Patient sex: F
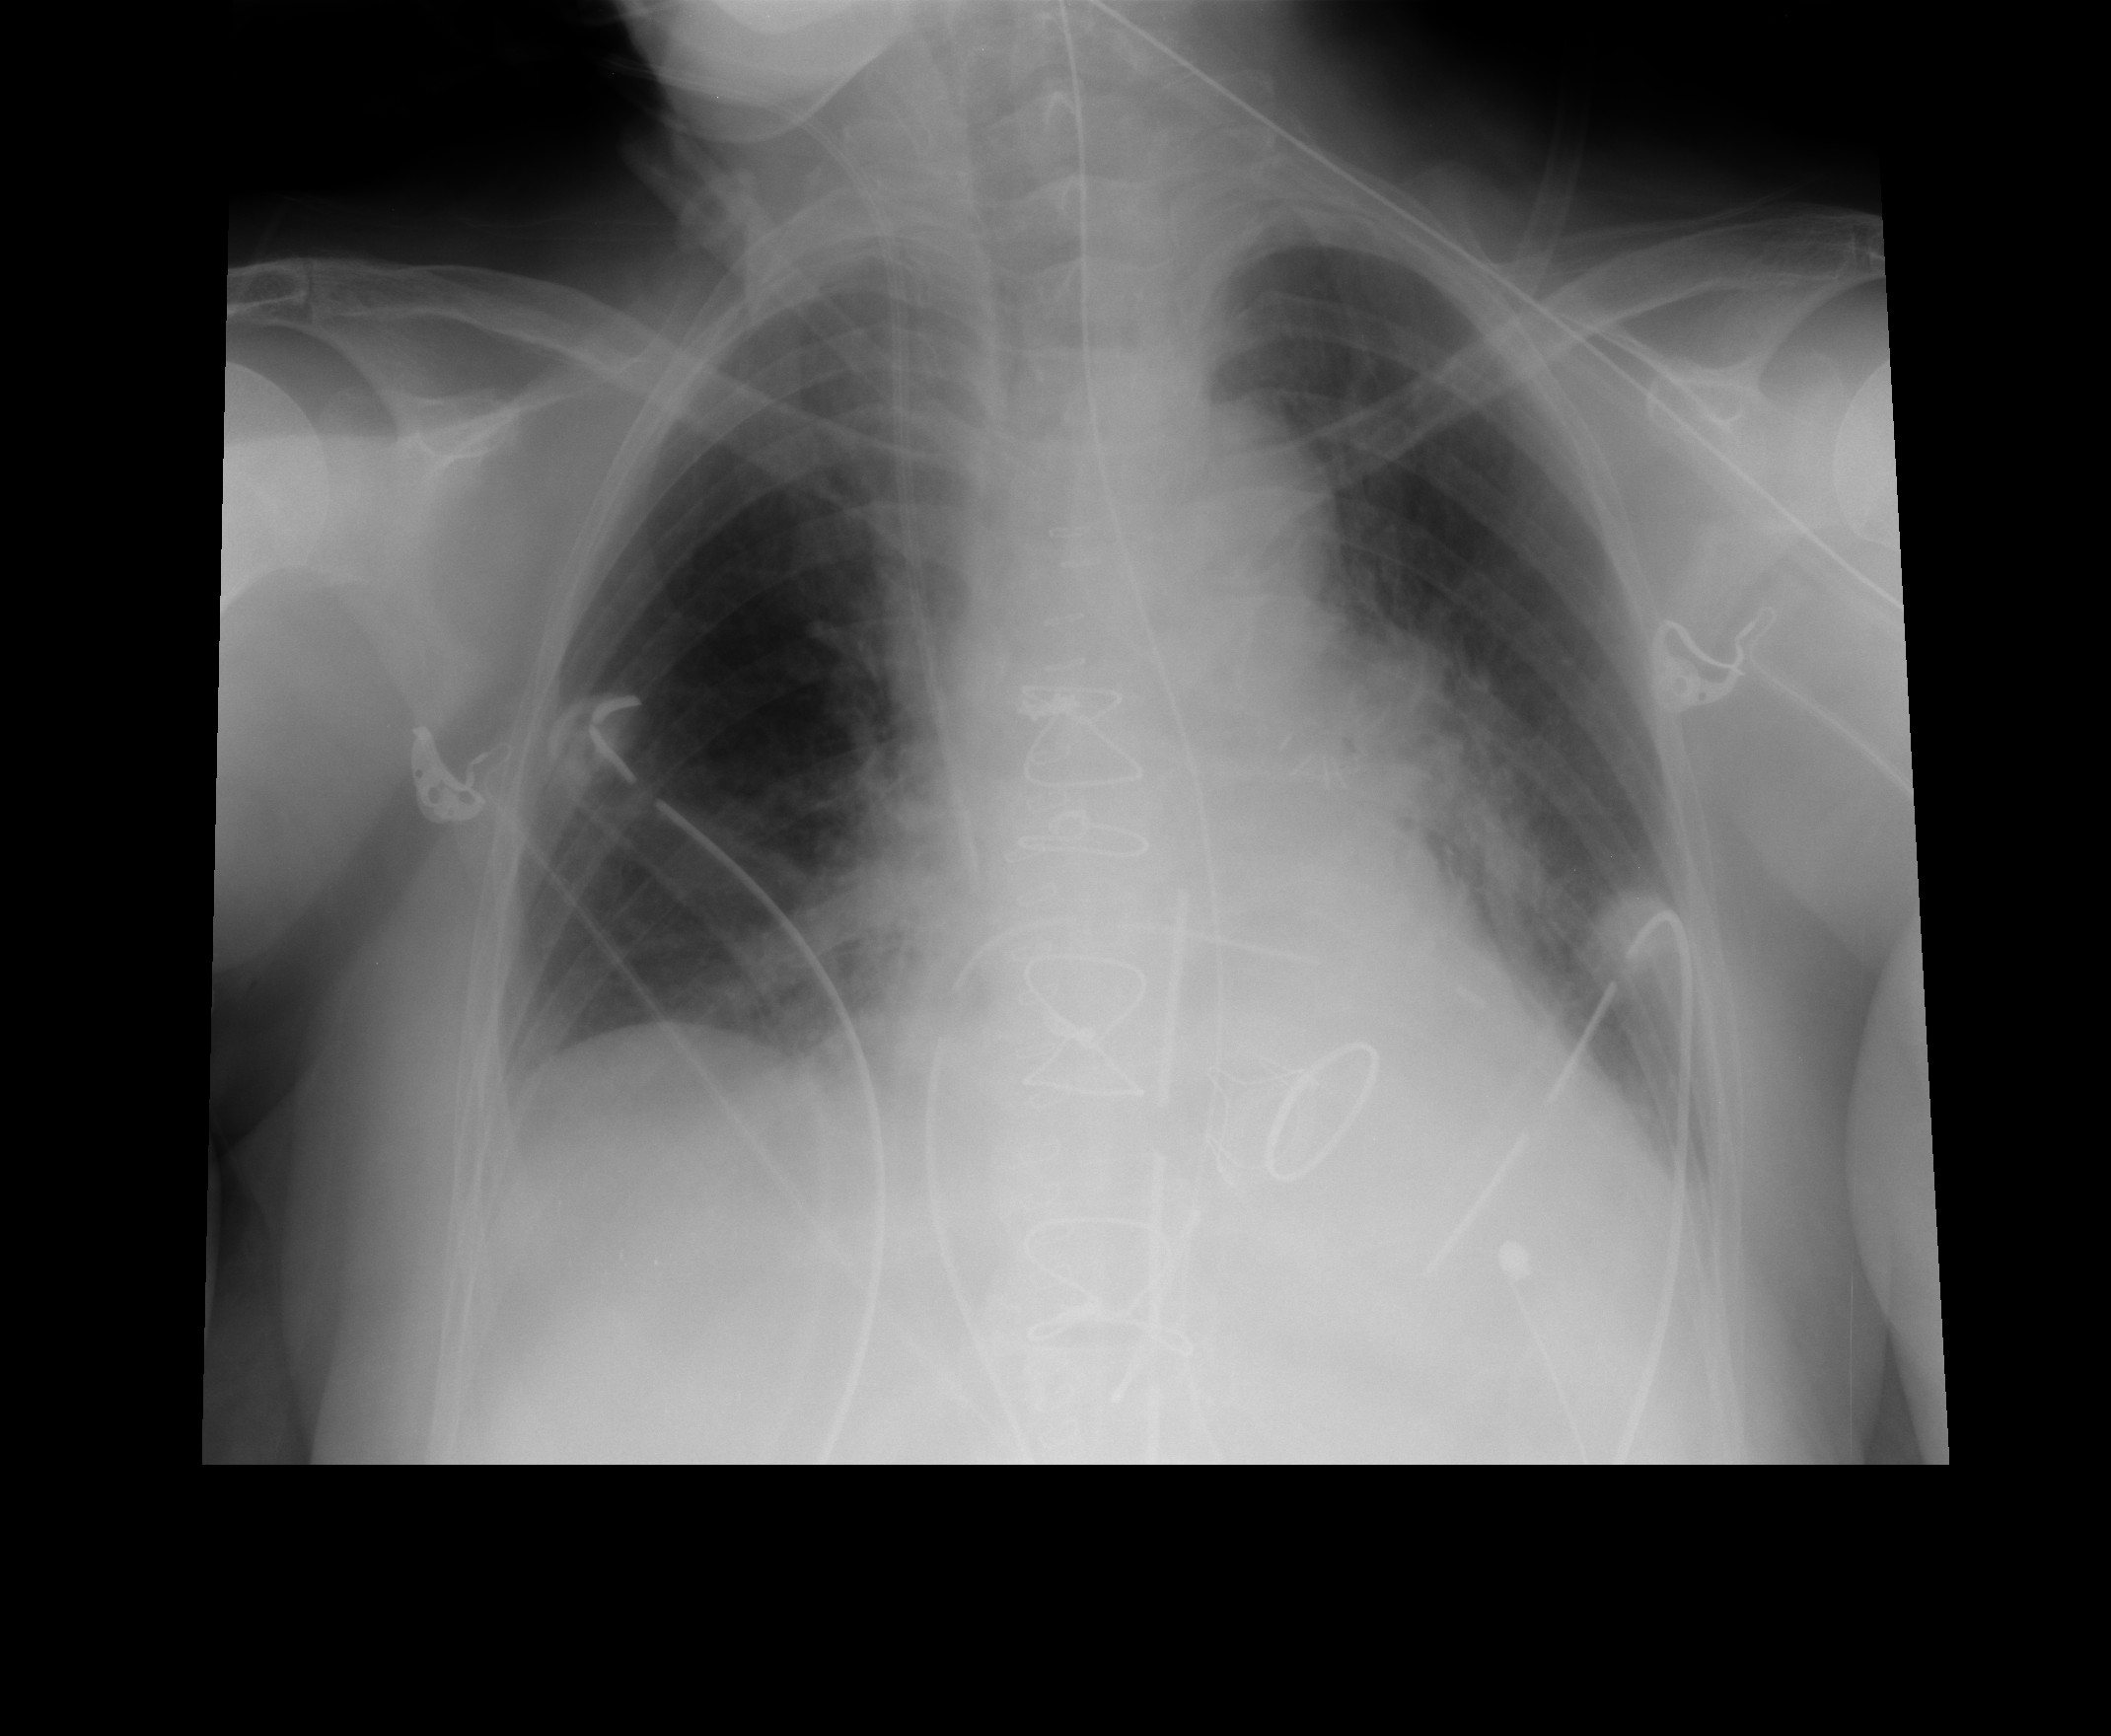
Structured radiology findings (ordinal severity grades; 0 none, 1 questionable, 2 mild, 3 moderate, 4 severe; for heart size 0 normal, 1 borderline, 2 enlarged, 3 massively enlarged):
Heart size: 2
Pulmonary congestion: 3
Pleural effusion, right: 0
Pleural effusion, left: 1
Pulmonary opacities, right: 0
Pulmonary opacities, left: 0
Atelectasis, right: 2
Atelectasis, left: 2